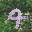
Label: 4